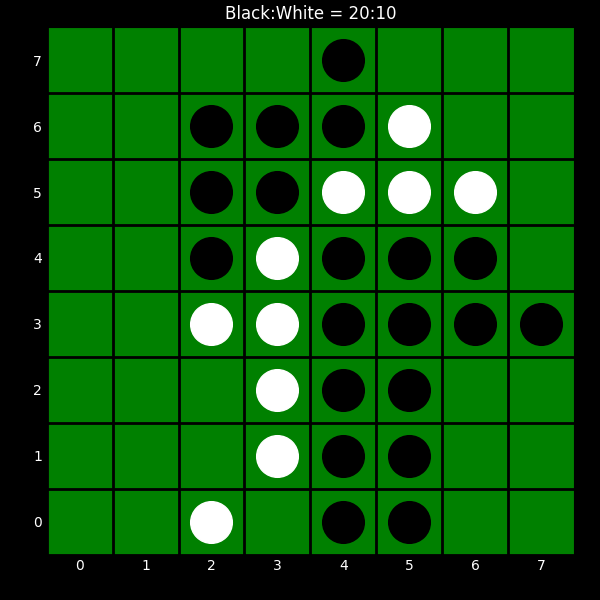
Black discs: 20
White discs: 10